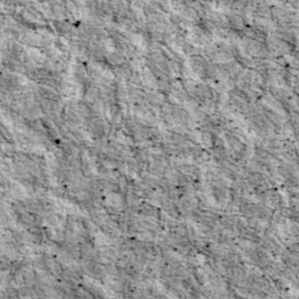
Label: non_frost